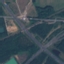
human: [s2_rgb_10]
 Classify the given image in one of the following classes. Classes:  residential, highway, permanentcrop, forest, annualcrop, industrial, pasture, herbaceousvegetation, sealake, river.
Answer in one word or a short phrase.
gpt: Highway